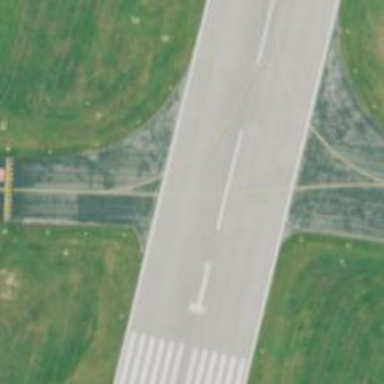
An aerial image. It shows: Image of taxiway at airport.